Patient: sex M, age 47
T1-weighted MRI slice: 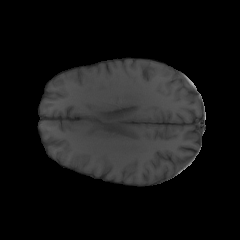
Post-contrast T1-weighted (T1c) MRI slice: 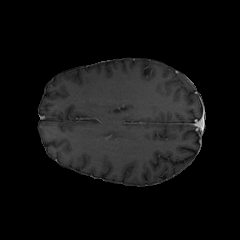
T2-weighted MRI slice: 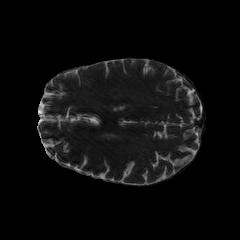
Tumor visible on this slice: no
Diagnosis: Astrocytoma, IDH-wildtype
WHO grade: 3